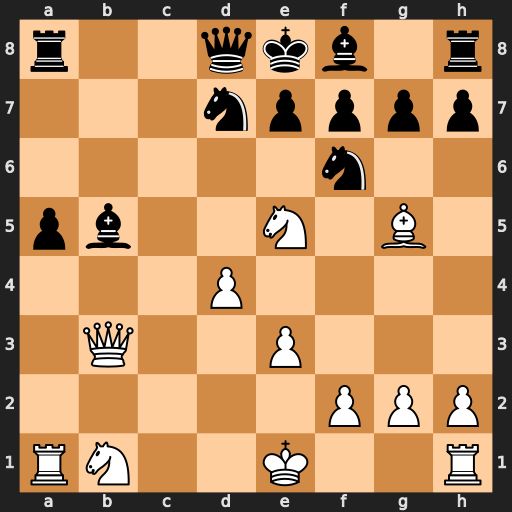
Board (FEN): r2qkb1r/3npppp/5n2/pb2N1B1/3P4/1Q2P3/5PPP/RN2K2R
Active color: w
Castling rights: KQkq
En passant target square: -
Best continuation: Qxf7#